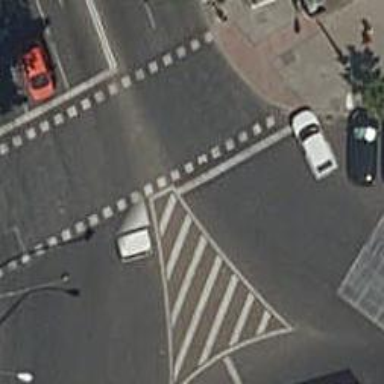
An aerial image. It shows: Road with traffic signals signaling crossing.